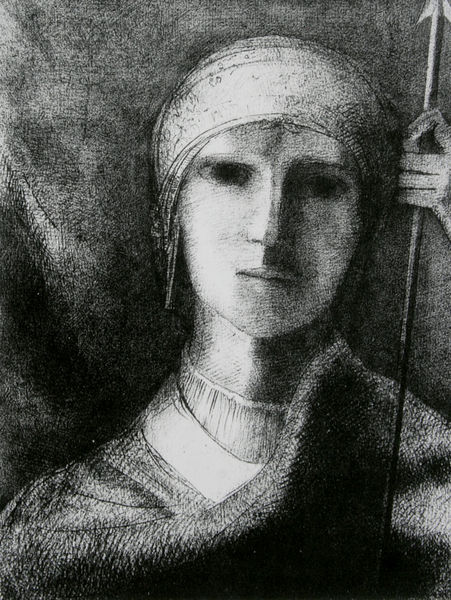
Titel: Parsifal
Künstler: Odilon Redon
Standort: Chicago
Institution: The Art Institute of Chicago
Schlagwörter: dunkel, gemälde, hand, mann, schatten, umhang, weiß, finger, frau, licht, mund, nacht, nase, schwarz, stirn, zeichnung, blick, tuch, haube, jung, kappe, mütze, augen, band, gesicht, kragen, mensch, spitze, hals, portrait, porträt, vorhang, auge, haare, mantel, stoff, decke, kinn, lippe, lippen, schön, traurig, kopfbedeckung, düster, haarband, lanze, kopftuch, ernst, striche, schild, kohle, radierung, uniform, soldat, waffe, helm, ritter, krieger, struktur, hochkant, johanna, orleans, speer, gewebe, maria, cape, pfeil, kriegerin, kohlestift, fasern, odilon redon, soldatin, parsifal, schrafffur, jeandarc, kreigerin